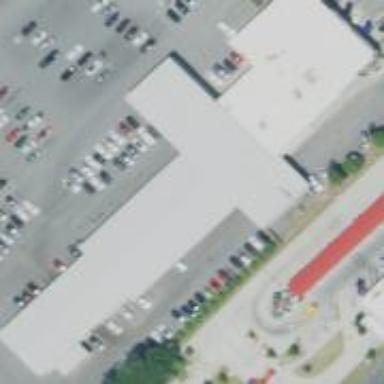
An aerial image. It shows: Building housing car shop.